Interaction volume radius: 5 \u00c5
Interaction volume height: 15 \u00c5
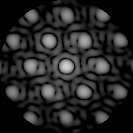
Disorder parameter: 0.1353